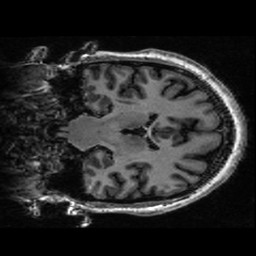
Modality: T1w
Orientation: coronal
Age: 20
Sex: female
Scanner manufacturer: ge
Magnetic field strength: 3 T
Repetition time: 0.01144 s
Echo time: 0.005012 s